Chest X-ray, AP view. Patient: 56 years old, sex M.
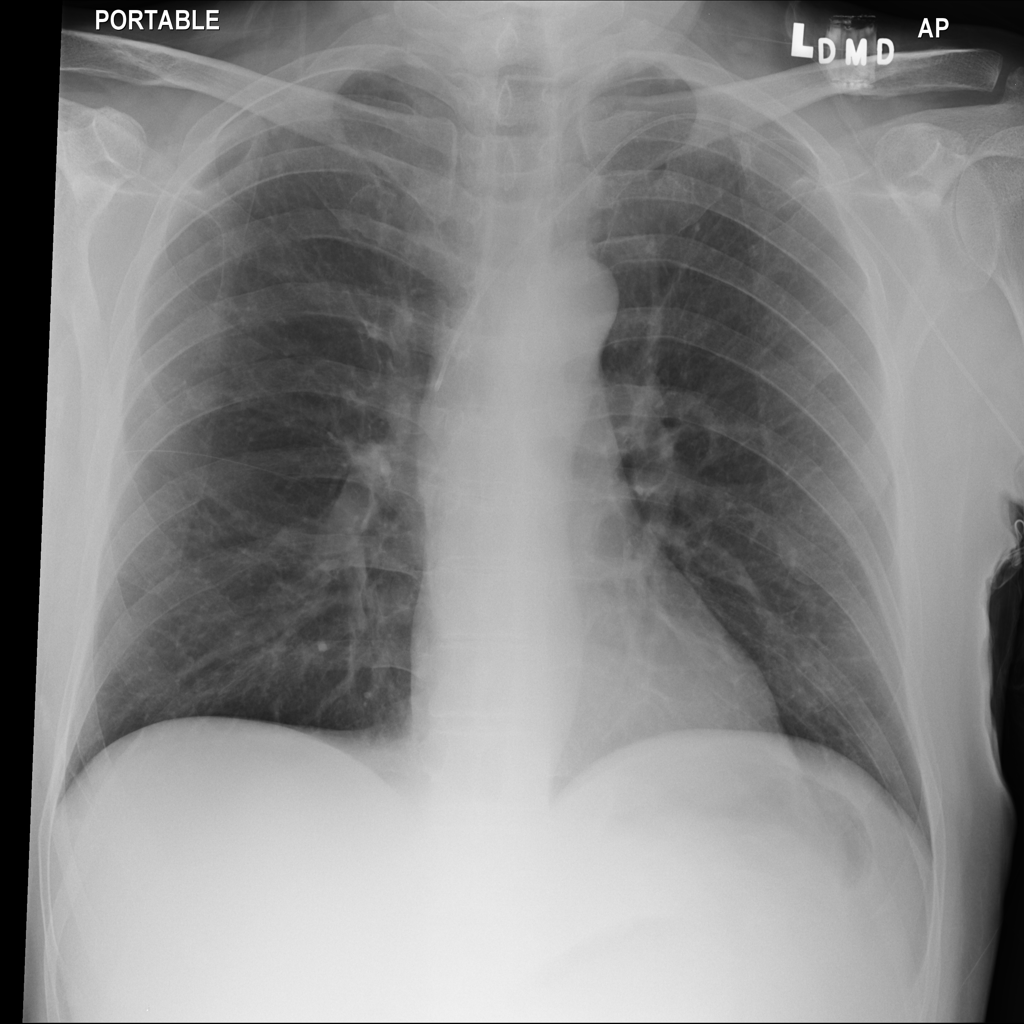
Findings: No Finding